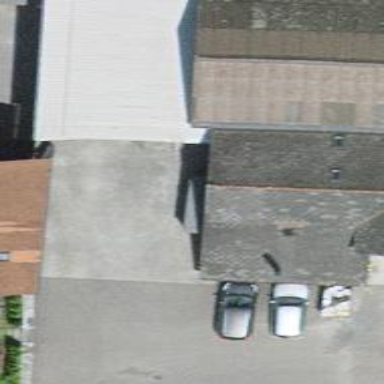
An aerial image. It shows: View of roof of building.